Question: Targeting 2.3 - 4.2 I would like to implement the following effect (see image), basically a group list where next item header pushes the last one.
What would be the best approach?

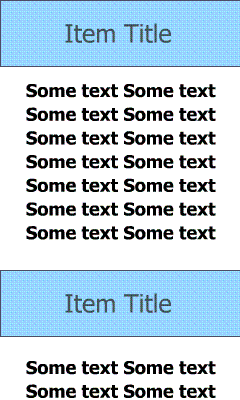
Answer: you will have to use a 3rd party library to do this as this is not built into the SDK
<URL> does exactly what you want